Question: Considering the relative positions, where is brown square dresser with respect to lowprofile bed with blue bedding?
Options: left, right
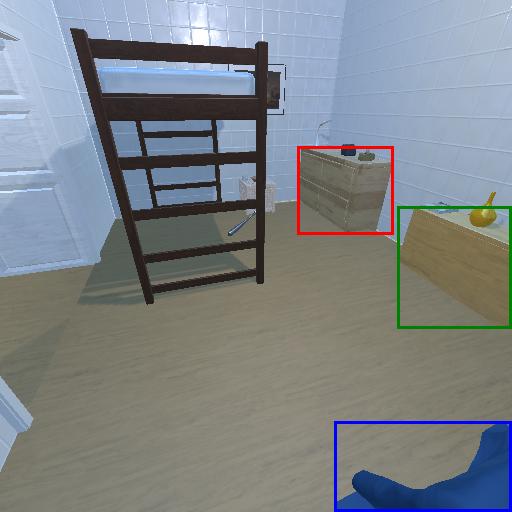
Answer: left